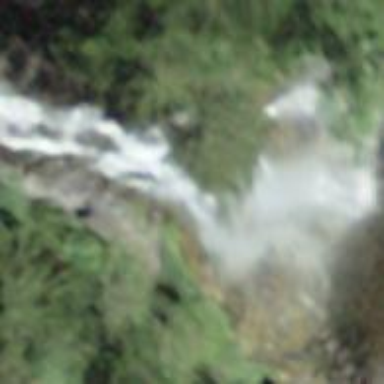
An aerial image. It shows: Beautiful waterfall.